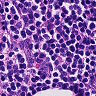
Metastatic tissue present: no